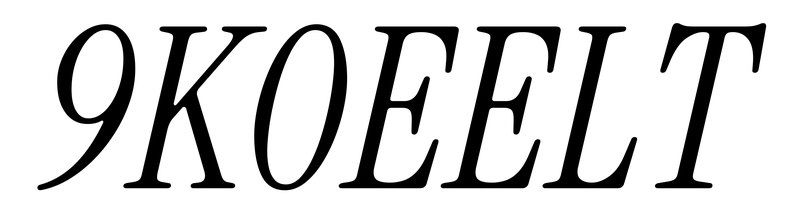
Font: InstrumentSerif-Italic